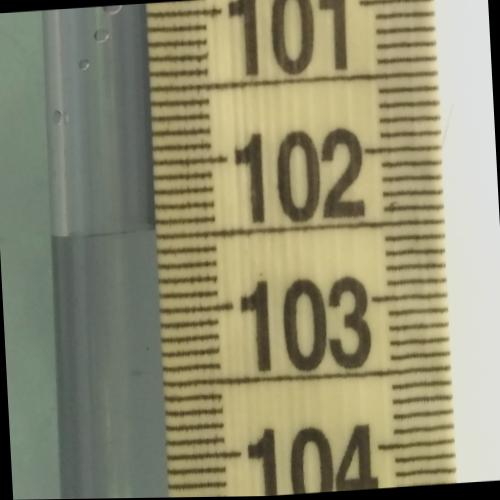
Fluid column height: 102.5 cm